Question:
I used the following code to generate a form in attached image.
Is it possible to change the size of the fields in the form.
I want to decrease size of input field of Estimated time and the dropbox field to the right of it
'''
{{=form.custom.begin}}
<table>
<table><tr>
<td><b>Type :</b></td><td><div>{{=form.custom.widget.type}}</div></td>
</tr><tr>
<td><b>Title :</b></td><td><div>{{=form.custom.widget.title}}</div></td>
</tr><tr>
<td><b>Description :</b></td><td><div>{{=form.custom.widget.description}}</div></td>
</tr><tr>
<td><b>Estimated Time :</b></td><div'><td>{{=form.custom.widget.estimated_time}}{{=form.custom.widget.estimated_time_unit}}</td> </div>
</tr>
<tr>
<td></td><td><div align='center'>{{=form.custom.submit}}</div></td>
</tr>
</table>
{{=form.custom.end}}
'''
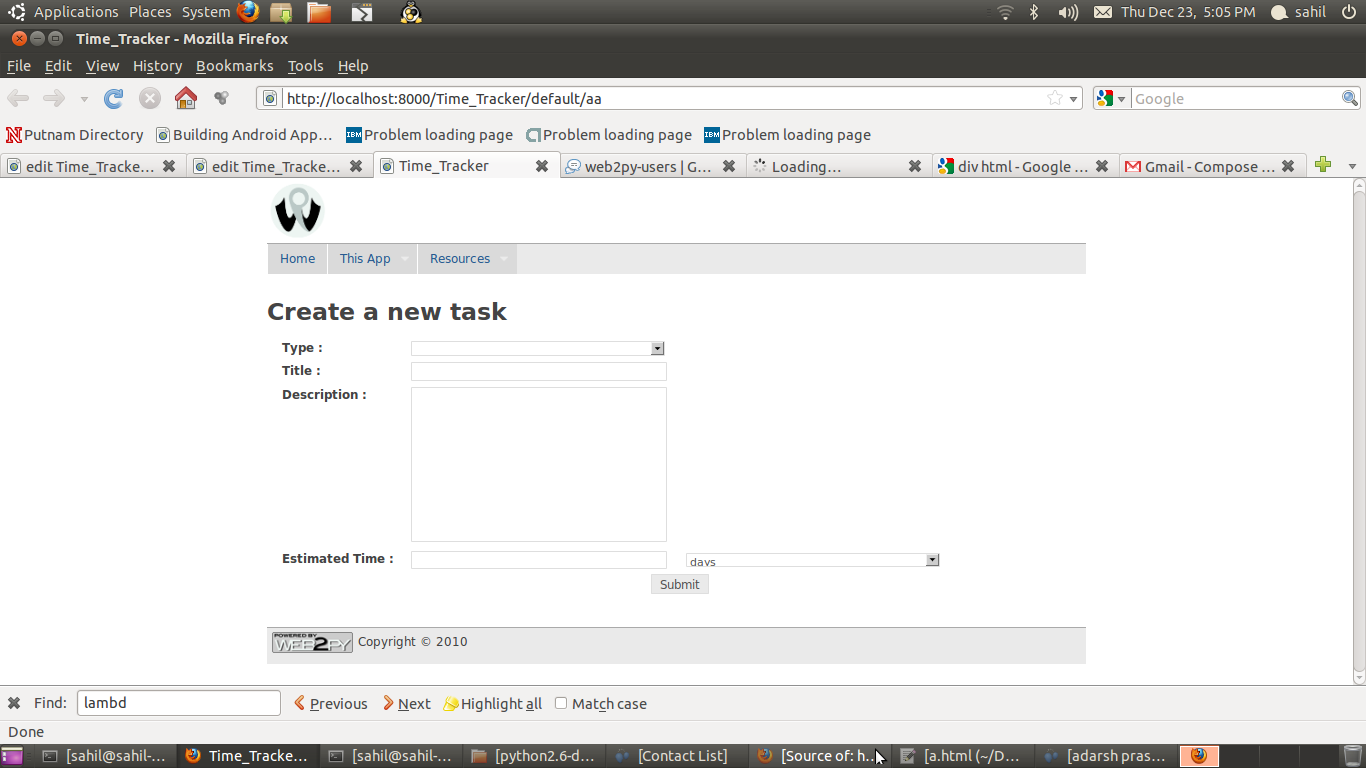
Answer: Yes. You can and there are many ways.
The recommended way is to look at the generates JS. You will find it follows a naming convention described in the book. You can use CSS to change the look-and feel of every widget.
'''
input[name=estimate_time] { width:50px }
'''
Similarly you can use JS/jQuery (I would recommend you do this in the view).
'''
jQuery(document).ready(function(){ jQuery('input[name=estimate_time]').css('width','50px');});
'''
You can also use jQuery-like syntax in python in the controller:
'''
form.element('input[name=estimate_time]')['_style']='width:50px'
'''